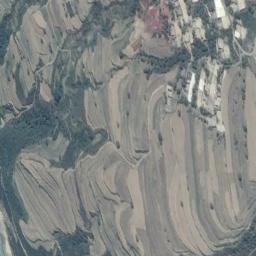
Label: terrace